Question: I had some trouble figuring out the title for this question, so I know it sounds a little stupid.
I'm working on a webfont generator. I have over 1,000 SVGs (and growing), and, with the use of FontForge scripts, plan on assigning each one of those files to a character position.
This red X rectangle next to the blue one down here is what I mean by "character position":

Each one of those positions have a code correspondent. Some print directly, some don't. I know for a fact that control characters <URL>. This one sadly I discovered by accident.
I don't want to allow the end-users to pick whatever characters positions they want, because then, the icons filling up those positions won't show up in the browser. I looked over and over on the Unicode website to see if they have a list or something, but there's nothing helpful there.
So is there any way I can know for sure which character positions are safe to use as icons, or which ones aren't?
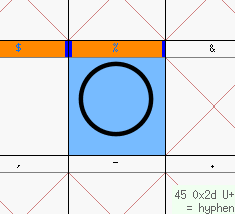
Answer: I can just guess at your intentions, but I'll guess that what you're looking for are the <URL> of Unicode. These are a range of code points which have . You can use these code points to assign your own icons, symbols or meanings. It's just between you and the user of the font what these code points mean and you can use them freely.
You should overload the meaning of code points. If a code point is specified as "%", then the only character that should ever be in this code point is "%". It doesn't matter how rare or common the use of this code point is, because if there's ever a collision the situation is simply hard to resolve. Private Use Areas exist to prevent collisions of this sort entirely.